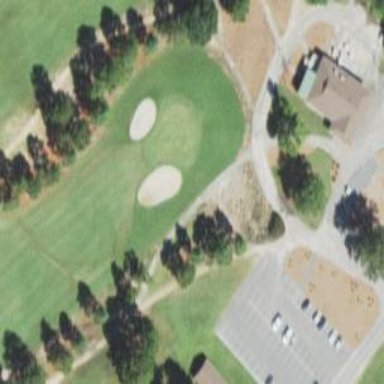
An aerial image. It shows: Path for both roads and golfers.